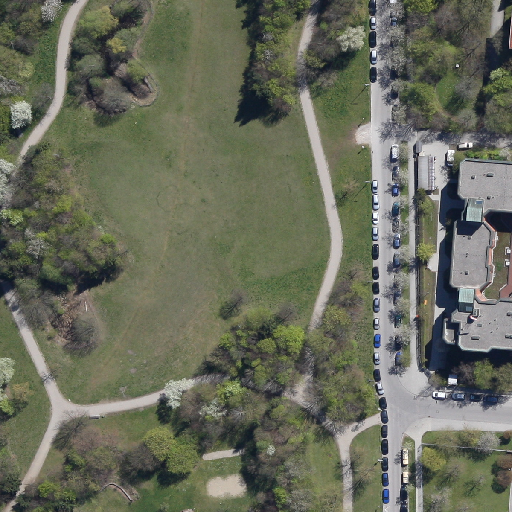
Referring expression: sidewalk